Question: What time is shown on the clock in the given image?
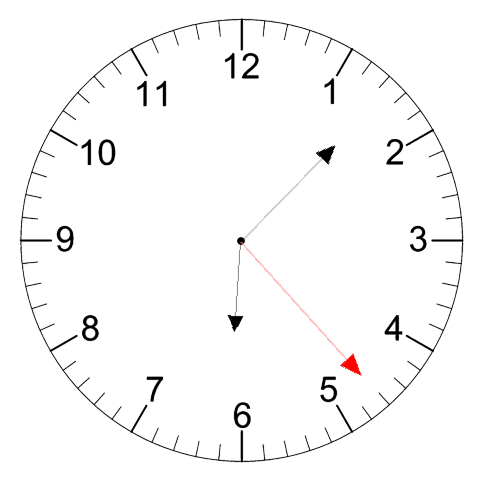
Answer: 06:07:23